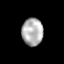
Tissue: prostate
Cell type: T cells
Senescence score: 0.3547
Nuclear area (px): 571
Mean DAPI intensity: 176.858